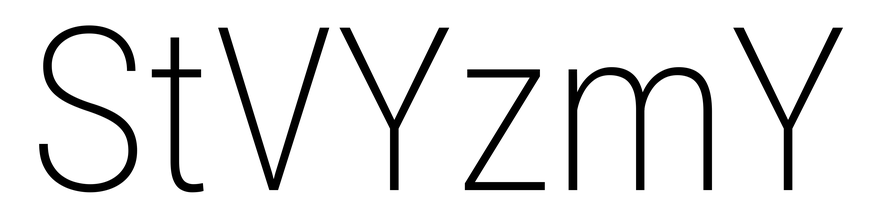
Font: Roboto_Condensed_ExtraLight